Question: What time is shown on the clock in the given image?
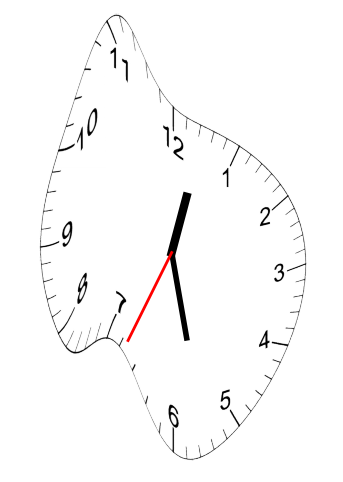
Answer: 12:27:34